Question: After long research and trying to fix this on my own, I haven't found any acceptable working result.
Following <URL> I'm trying to invite friends to my app. All elements, such as share buttons are working properly.
The only problem are with "Invite to app" dialog. After selecting a friend, the dialog are showing red alert icon and "send" button is turns into "retry" button.
I have tried fix this in many ways - configure my app in <URL>. So I have returned again to AppInviteDialog.
Also, I have trying to use own instance of it, with listeners, instead of static class.
'''
inviteDialog = new AppInviteDialog(this);
inviteDialog.registerCallback(callbackManager, new FacebookCallback<Result>() {
@Override
public void onSuccess(Result result) {
Log.i(TAG, "MainACtivity, InviteCallback - SUCCESS!");
}
@Override
public void onCancel() {
Log.i(TAG, "MainACtivity, InviteCallback - CANCEL!");
}
@Override
public void onError(FacebookException error) {
Log.e(TAG, "MainACtivity, InviteCallback - ERROR! " + error.getMessage());
}
});
'''
And calling it, like in <URL>:
'''
if(AppInviteDialog.canShow()) {
AppInviteContent content = new AppInviteContent.Builder()
.setApplinkUrl(appUrl)
.setPreviewImageUrl(imagePreviewUrl)
.build();
//AppInviteDialog.show(this, content); //static
inviteDialog.show(content); //my instance
}
'''
But all what i get is:

# Edit:
After creating link to my app using <URL>, and using it in the AppInviteDialog, now all works fine.
It's a bit confusing, that in <URL>".
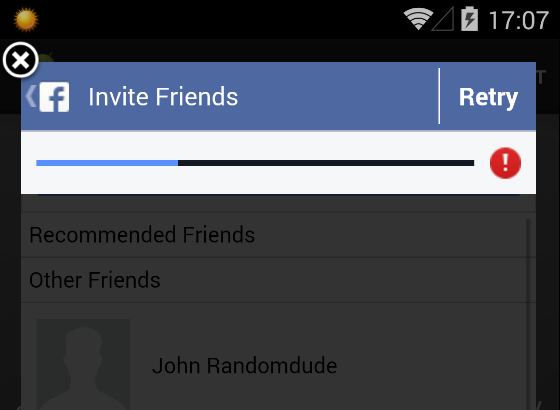
Answer: Is there an error message?
I get this if I don't use an AppLink.
<URL>